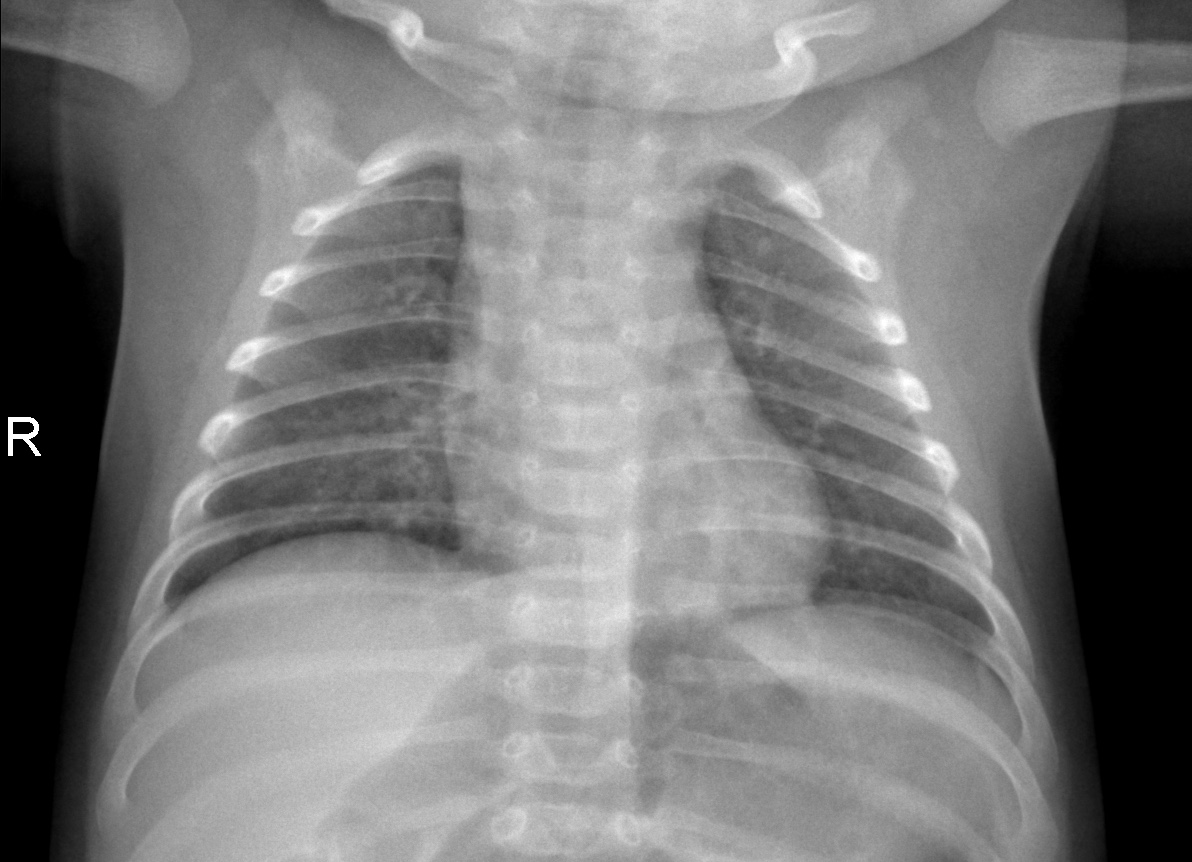
Diagnosis: NORMAL